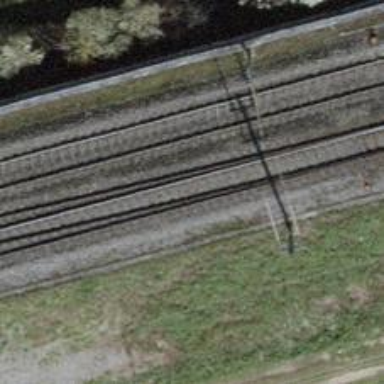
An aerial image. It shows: Railway switch.